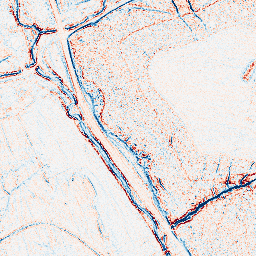
Category: edge_preserving
Decomposition family: bilateral
Decomposition parameters: d: 5
sigma_color: 75
sigma_space: 75
Upsampling method: quintic
Upsampling parameters: scale: 2
Upsampling scale: 2